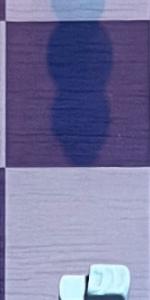
Label: Empty